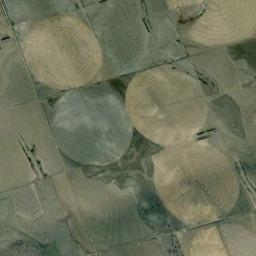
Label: circular_farmland